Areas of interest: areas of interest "Art Gallery"
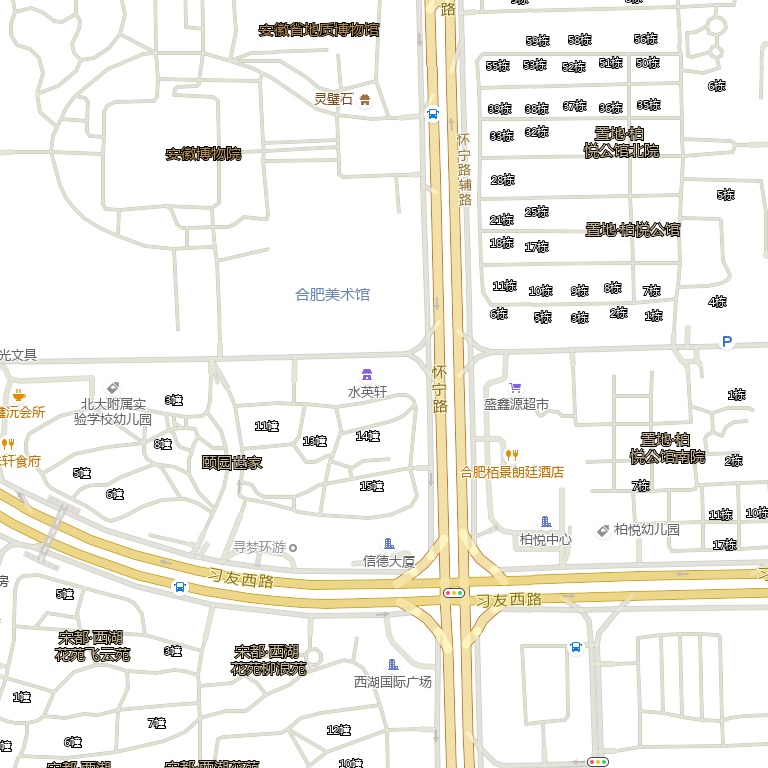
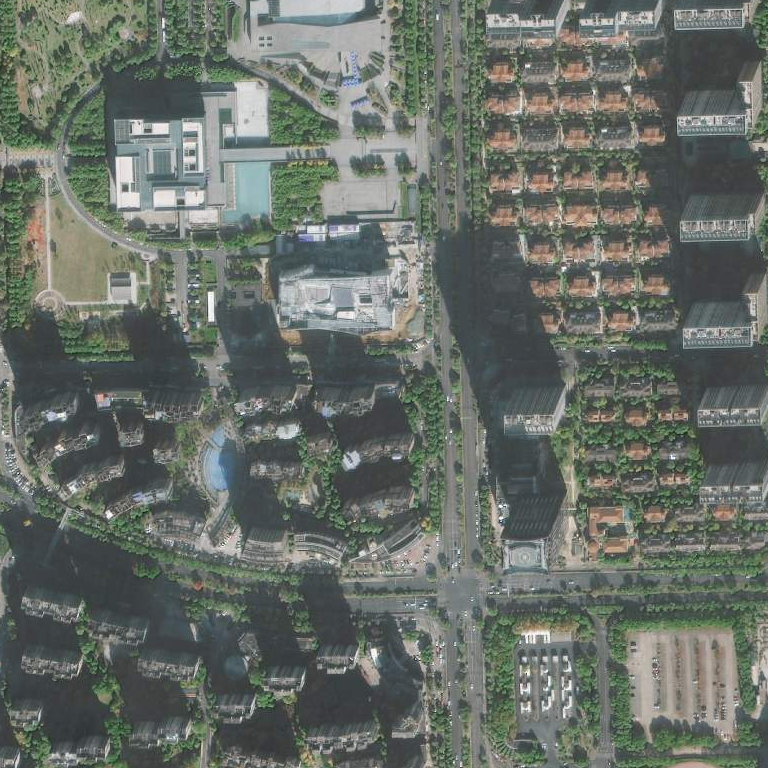